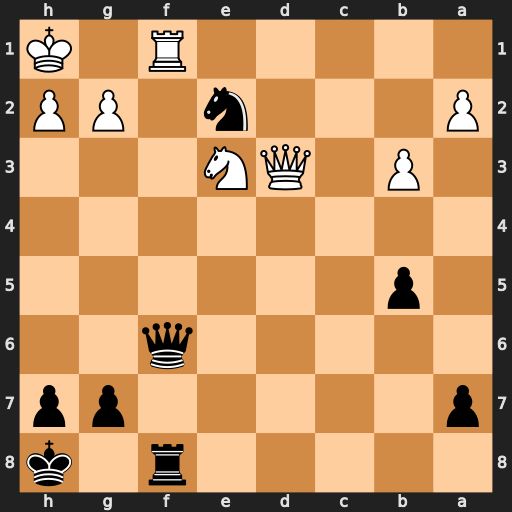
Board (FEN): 5r1k/p5pp/5q2/1p6/8/1P1QN3/P3n1PP/5R1K
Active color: b
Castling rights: -
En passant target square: -
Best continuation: Qxf1+ Nxf1 Rxf1#